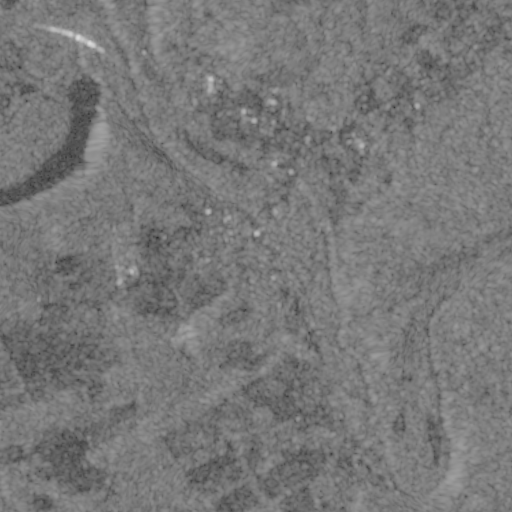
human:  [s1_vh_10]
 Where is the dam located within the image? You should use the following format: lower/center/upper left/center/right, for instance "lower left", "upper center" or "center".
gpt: The dam is located in the upper left of the image.
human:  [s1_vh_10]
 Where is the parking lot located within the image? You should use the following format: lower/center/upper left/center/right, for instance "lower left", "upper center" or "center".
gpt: The parking lot is located in the center of the image.
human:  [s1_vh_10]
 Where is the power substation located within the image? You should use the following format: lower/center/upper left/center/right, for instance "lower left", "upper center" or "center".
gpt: The power substation is located in the upper left of the image.
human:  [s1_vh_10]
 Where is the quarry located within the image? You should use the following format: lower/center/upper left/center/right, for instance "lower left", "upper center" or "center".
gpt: The quarry is located in the upper left of the image.
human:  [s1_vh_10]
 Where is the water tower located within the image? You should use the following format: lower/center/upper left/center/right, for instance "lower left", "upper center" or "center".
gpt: The water tower is located in the center left of the image.
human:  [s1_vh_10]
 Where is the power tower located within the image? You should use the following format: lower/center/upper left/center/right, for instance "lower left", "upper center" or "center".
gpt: There is no power tower in the image.

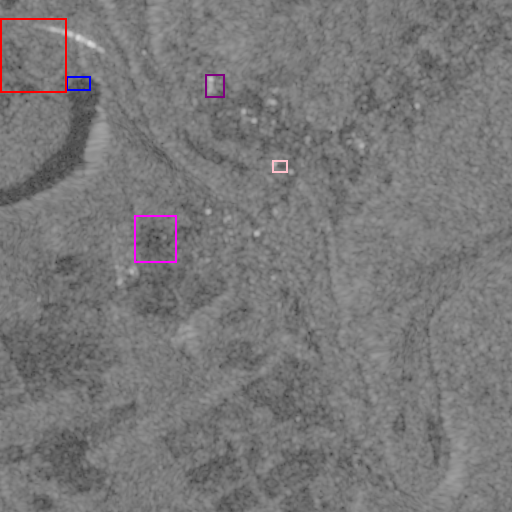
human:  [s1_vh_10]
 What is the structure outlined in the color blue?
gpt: The structure outlined in blue is a dam.
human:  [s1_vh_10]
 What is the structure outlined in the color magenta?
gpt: The structure outlined in magenta is a park.
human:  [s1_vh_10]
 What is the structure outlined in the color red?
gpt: The structure outlined in red is a quarry.
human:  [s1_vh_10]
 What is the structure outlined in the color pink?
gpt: The structure outlined in pink is a building.
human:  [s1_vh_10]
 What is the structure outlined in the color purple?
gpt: The structure outlined in purple is a building.
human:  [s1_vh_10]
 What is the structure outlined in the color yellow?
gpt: There is no yellow outline.